Question: i am trying to add the currency symbol to totalvalue by using following code
'''
using System.Globalization;
double value;
double totalValue = 0.0;
foreach (DataRow row in reportData.Rows)
{
if (double.TryParse(row["value"].ToString(), out value))
{
totalValue += value;
RegionInfo rgi = new RegionInfo("en-UK");
totalValue += Convert.ToString(string.Format(" CurrencySymbol: {0}
", rgi.CurrencySymbol));
}
}
'''
it was giving error can not convert type 'string' to 'double'
would any one pls help me
Modified CODE:
'''
int count;
int total = 0;
double value;
double totalValue = 0.0;
foreach (DataRow row in reportData.Rows)
{
if (double.TryParse(row["value"].ToString(), out value))
{
totalValue += value;
}
if (!Overview && int.TryParse(row["mshipssold"].ToString(), out count))
{
total += count;
}
}
DataRow totalRow = reportData.NewRow();
totalRow["mshipType_Name"] = "Total";
totalRow["mshipssold"] = total;
totalRow["value"] = totalValue;
reportData.Rows.Add(totalRow);
targetChartControl.Series["Value"].Points.DataBindXY(reportData.Rows, "mshipType_Name", reportData.Rows, "value");
if (!Overview)
{
targetChartControl.Series["Quantity"].Points.DataBindXY(reportData.Rows, "mshipType_Name", reportData.Rows, "mshipssold");
}
}
'''
Modified code :1
graph
I want to show like this PS3830 , PS2070 , PS5090 on the blue bars
and this is my code
'''
try
{
DataTable reportData = KPIData.MembershipSales(StartDate, EndDate, mf);
Series quantitySeries;
Series valueSeries = null;
Title title;
string area;
targetChartControl.ChartAreas.Clear();
targetChartControl.Series.Clear();
targetChartControl.Titles.Clear();
area = "Value";
targetChartControl.ChartAreas.Add(area);
quantitySeries = targetChartControl.Series.Add(area);
quantitySeries.ChartArea = area;
if (!Overview)
{
title = targetChartControl.Titles.Add("Membership Sales by Total Contract Value by Type");
title.Font = new Font(FontFamily.GenericSansSerif, 10, FontStyle.Bold);
title.Alignment = ContentAlignment.TopLeft;
title.DockedToChartArea = area;
targetChartControl.Titles.Add("").DockedToChartArea = area;
}
targetChartControl.Titles.Add("Membership sale values").DockedToChartArea = area;
if (!Overview)
{
area = "Quantity";
targetChartControl.ChartAreas.Add(area);
quantitySeries = targetChartControl.Series.Add(area);
quantitySeries.ChartArea = area;
title = targetChartControl.Titles.Add("Membership Sales by Quantity");
title.Font = new Font(FontFamily.GenericSansSerif, 10, FontStyle.Bold);
title.Alignment = ContentAlignment.TopLeft;
title.DockedToChartArea = area;
targetChartControl.Titles.Add("").DockedToChartArea = area;
targetChartControl.Titles.Add("Membership sale quantities").DockedToChartArea = area;
}
foreach (Title chartTitle in targetChartControl.Titles)
{
chartTitle.IsDockedInsideChartArea = false;
}
foreach (ChartArea chartArea in targetChartControl.ChartAreas)
{
chartArea.Area3DStyle.Enable3D = true;
chartArea.AxisX.LabelStyle.IsEndLabelVisible = true;
}
foreach (Series series in targetChartControl.Series)
{
series.ChartType = SeriesChartType.StackedColumn;
series["ColumnDrawingStyle"] = "SoftEdge";
series["LabelStyle"] = "Top";
series.IsValueShownAsLabel = true;
// series.CustomProperties = "DrawingStyle=Cylinder";
series.BackGradientStyle = GradientStyle.DiagonalLeft;
}
foreach (Legend legend in targetChartControl.Legends)
{
legend.Enabled = false;
}
if (reportData == null)
{
valueSeries.Points.Clear();
valueSeries.Points.AddXY("No sales for this time period", 0);
if (!Overview)
{
quantitySeries.Points.Clear();
quantitySeries.Points.AddXY("No sales for this time period", 0);
}
}
else
{
int count;
int total = 0;
double value;
double totalValue = 0.0;
foreach (DataRow row in reportData.Rows)
{
if (double.TryParse(row["value"].ToString(), out value))
{
totalValue += value;
}
if (!Overview && int.TryParse(row["mshipssold"].ToString(), out count))
{
total += count;
}
}
CultureInfo rgi = new CultureInfo("en-GB");
string totalcurrency = string.Format(rgi, "{0:C}", totalValue);
DataRow totalRow = reportData.NewRow();
totalRow["mshipType_Name"] = "Total";
totalRow["mshipssold"] = total;
totalRow["value"] = totalcurrency;
reportData.Rows.Add(totalRow);
targetChartControl.Series["Value"].Points.DataBindXY(reportData.Rows, "mshipType_Name", reportData.Rows, "value");
if (!Overview)
{
targetChartControl.Series["Quantity"].Points.DataBindXY(reportData.Rows, "mshipType_Name", reportData.Rows, "mshipssold");
}
}
}
catch
{
}
'''
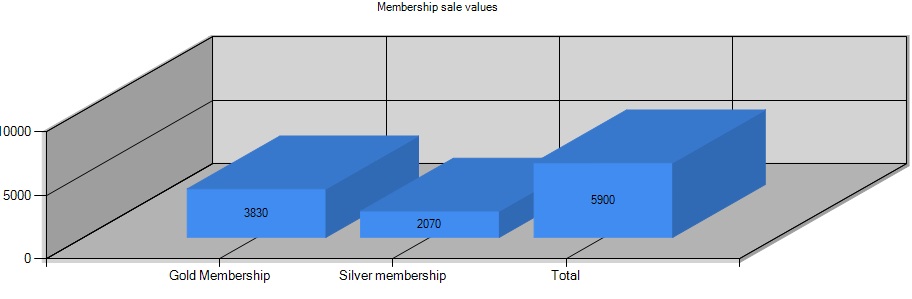
Answer: You need to do your totalling and then convert it to a string.
'''
double totalValue;
foreach (DataRow row in reportData.Rows) {
double value;
if (double.TryParse(row["value"].ToString(),out value) totalValue+= value;
}
CultureInfo rgi = new CultureInfo("en-GB");
string totalValueCurrency=string.Format(rgi,"{0:c}", totalValue);
'''
In answer to your modified question:
before before 'DataRow totalRow = reportData.NewRow();' insert the two lines
'''
CultureInfo rgi = new CultureInfo("en-GB");
string totalValueCurrency=string.Format(rgi,"{0:c}", totalValue);
'''
and then change
'''
totalRow["value"] = totalValue;
'''
to read
'''
totalRow["value"] = totalValueCurrency;
'''
However this might go horribly wrong if the datatype of your column is not string. You may be better of changing your report to do the formatting for you.
If you are using Microsoft Chart Control you may want this instead:
Modify this section of code
'''
foreach (ChartArea chartArea in targetChartControl.ChartAreas) {
chartArea.Area3DStyle.Enable3D = true;
chartArea.AxisX.LabelStyle.IsEndLabelVisible = true;
// New Line Here
chartArea.AxisY.LabelStyle.Format = "C";
}
'''